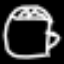
Label: hourglass